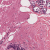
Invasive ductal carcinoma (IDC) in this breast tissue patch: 0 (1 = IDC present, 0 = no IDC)